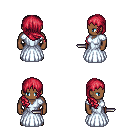
a pixel art fantasy rpg character, male body template, human, dark skin, underdress, metal pants, ruby red right-swept hairstyle, ghillies, dagger, four views (front, back, left, right), 2x2 character sprite sheet, small pixel art, hard edges, no anti-aliasing